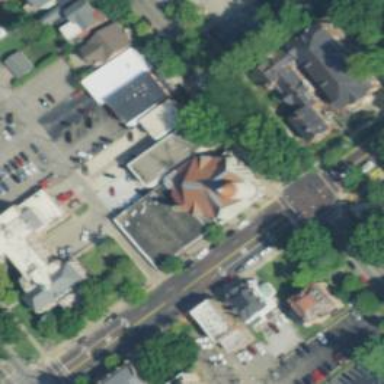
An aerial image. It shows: Building serving as place of worship.